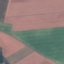
Land use / land cover class: AnnualCrop